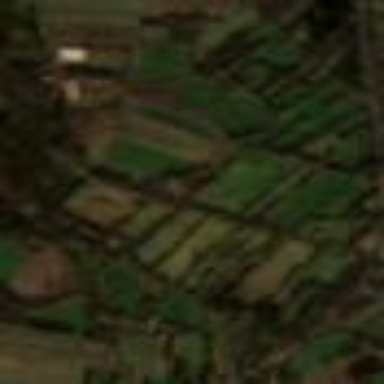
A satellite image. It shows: Agricultural meadow.